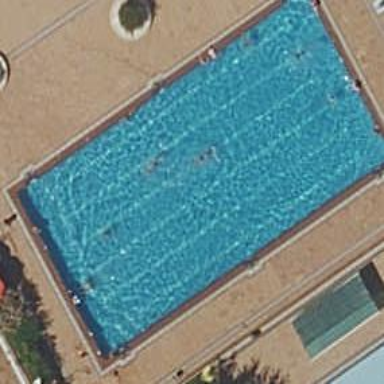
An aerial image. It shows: Swimming pool area designated for leisure and sports activities.